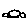
Label: car